Field crop: maize
Growth stage: 2
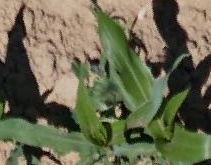
Species: maize